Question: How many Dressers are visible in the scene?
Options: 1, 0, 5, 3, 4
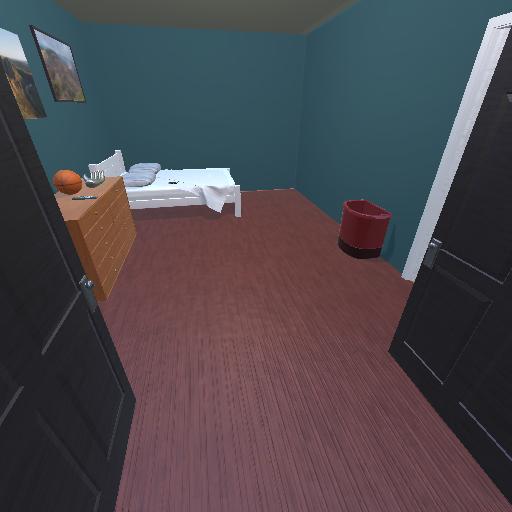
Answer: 1